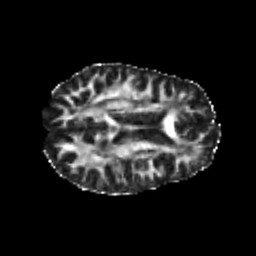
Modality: FA
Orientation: axial
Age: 23
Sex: female
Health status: healthy
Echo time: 0.074 s